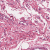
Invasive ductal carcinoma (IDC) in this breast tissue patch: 0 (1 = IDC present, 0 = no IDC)